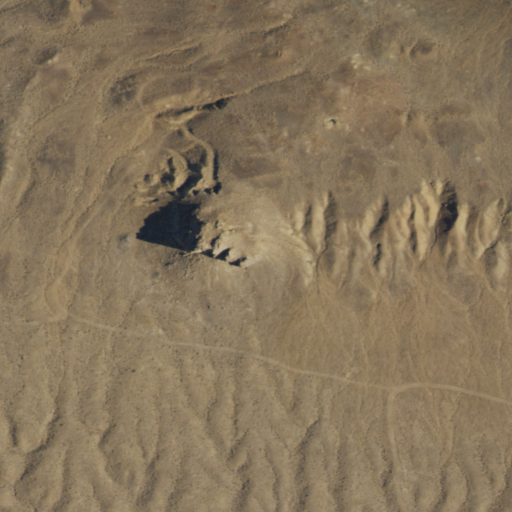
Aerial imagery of mountain in Nevada named Mopung Hills containing only shrub